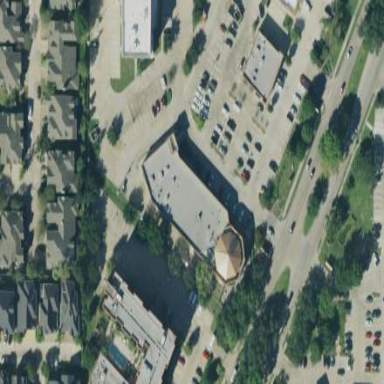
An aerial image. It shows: Church which is place of worship.